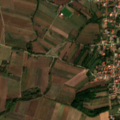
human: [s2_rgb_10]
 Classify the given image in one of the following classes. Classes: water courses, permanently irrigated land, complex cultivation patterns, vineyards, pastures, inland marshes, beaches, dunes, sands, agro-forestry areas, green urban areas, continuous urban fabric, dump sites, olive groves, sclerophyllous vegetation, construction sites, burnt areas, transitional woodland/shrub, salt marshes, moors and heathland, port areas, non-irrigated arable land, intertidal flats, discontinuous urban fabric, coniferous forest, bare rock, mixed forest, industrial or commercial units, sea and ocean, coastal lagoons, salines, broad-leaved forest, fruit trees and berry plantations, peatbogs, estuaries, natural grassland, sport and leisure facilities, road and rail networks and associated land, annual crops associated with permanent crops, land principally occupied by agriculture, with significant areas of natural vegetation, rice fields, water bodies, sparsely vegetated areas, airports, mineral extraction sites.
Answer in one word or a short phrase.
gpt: discontinuous urban fabric, non-irrigated arable land, land principally occupied by agriculture, with significant areas of natural vegetation